Brain MRI, t2w sequence, axial 2D slice.
Patient: age 26, sex F, weight 78 kg, height 1.78 m
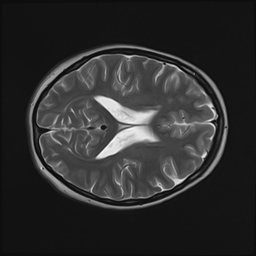